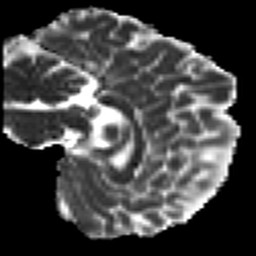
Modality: MD
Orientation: sagittal
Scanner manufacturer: siemens
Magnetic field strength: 3 T
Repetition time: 7.8 s
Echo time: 0.09 s